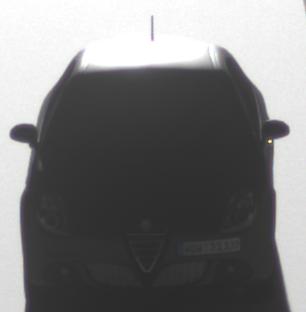
Make: Alfa Romeo
Model: Giulietta 1.4 TB 16V
Detailed model: Giulietta (940)
Model produced from: 2010/05
Model produced until: 2013/03
Doors: 5
Color: gray
Road condition: dry road
Daytime: sunrise or sunset
Contrast: high contrast